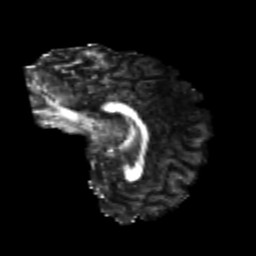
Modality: FA
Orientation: sagittal
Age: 21
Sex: male
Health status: healthy
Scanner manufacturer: philips
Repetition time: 7.388 s
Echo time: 0.08599 s